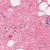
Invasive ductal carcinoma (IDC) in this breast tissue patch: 0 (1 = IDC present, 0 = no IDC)